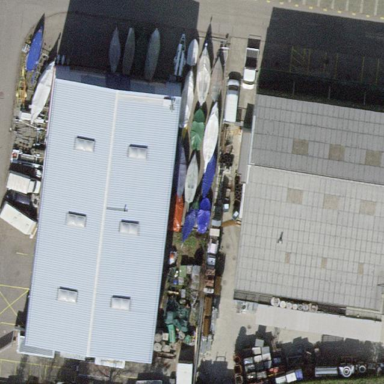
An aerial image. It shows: Warehouse.